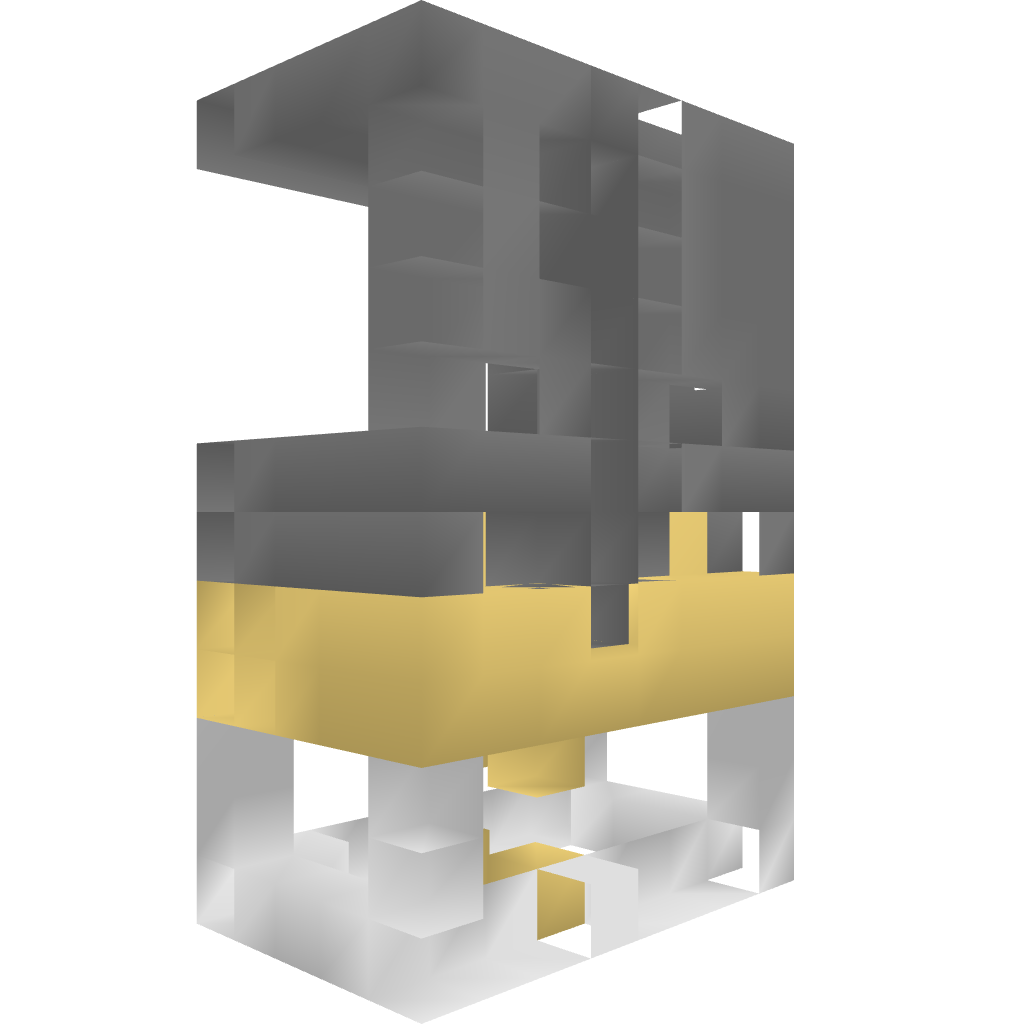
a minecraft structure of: Compact cobble generator bad low quality